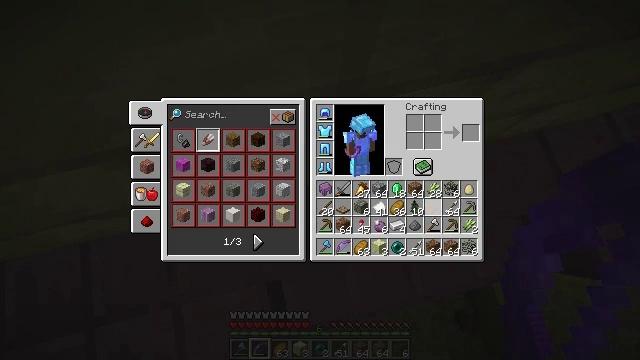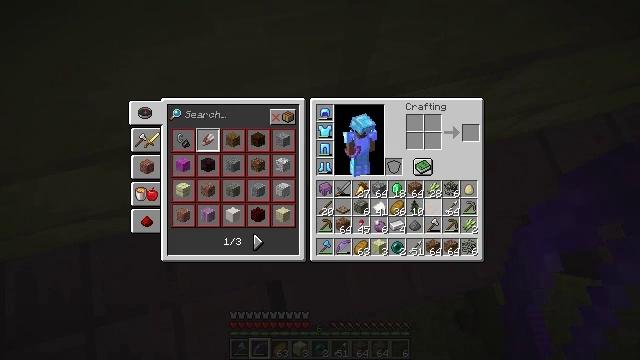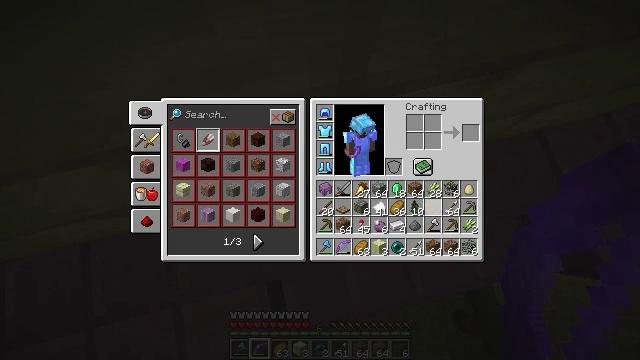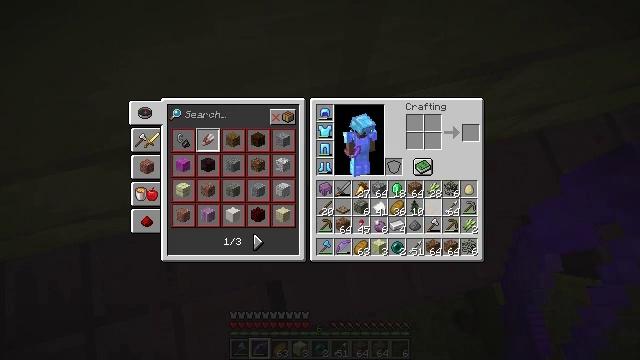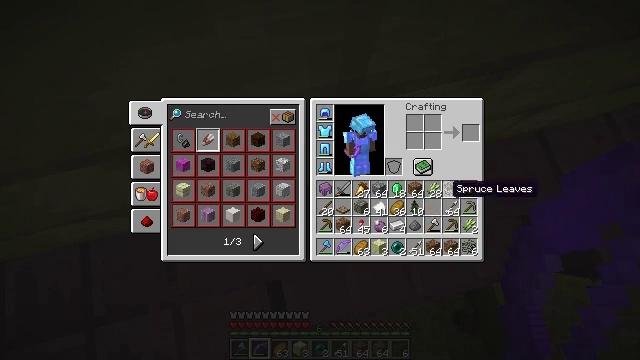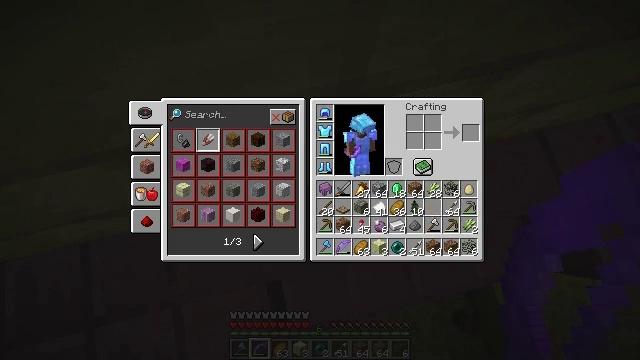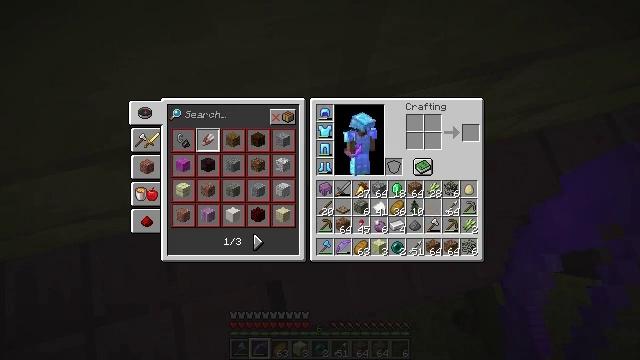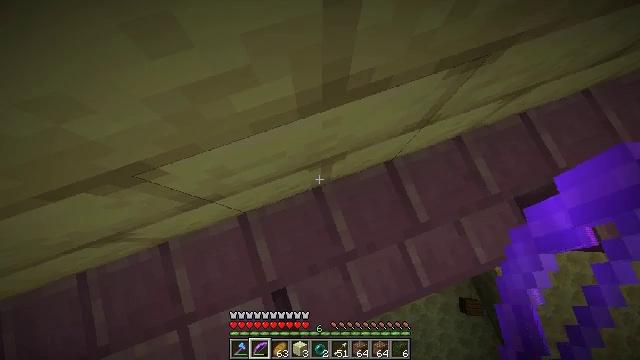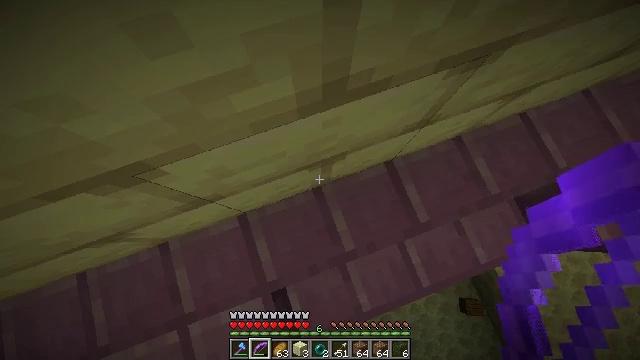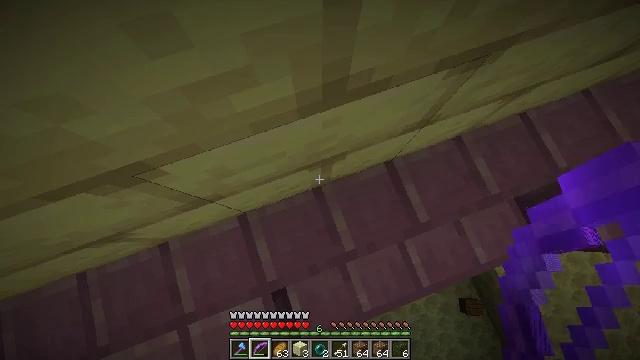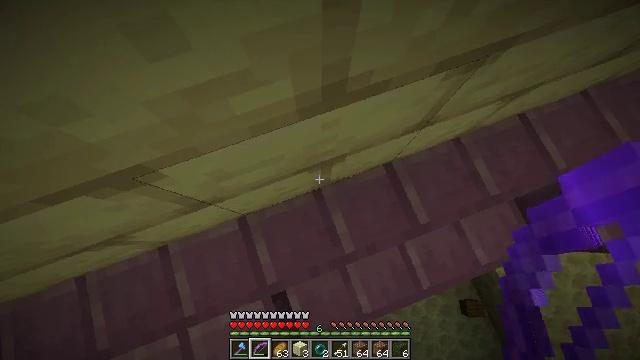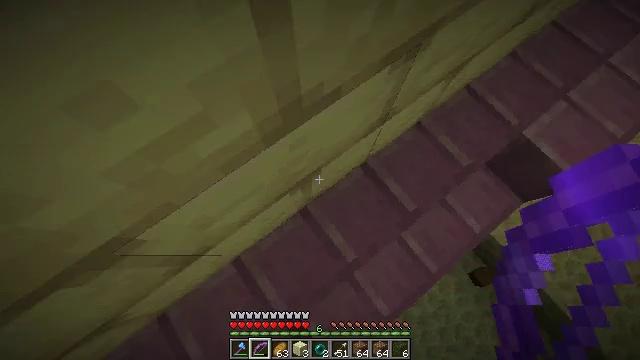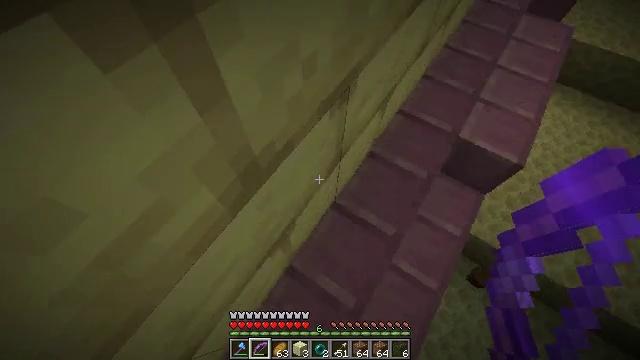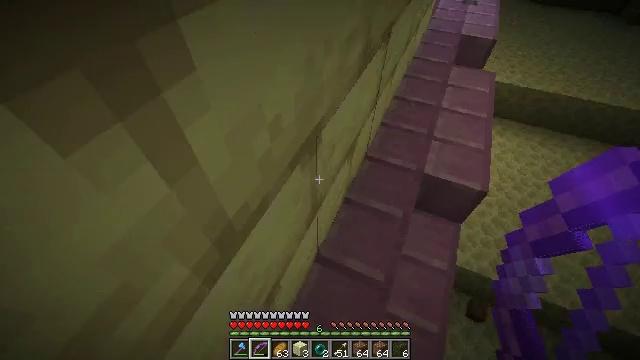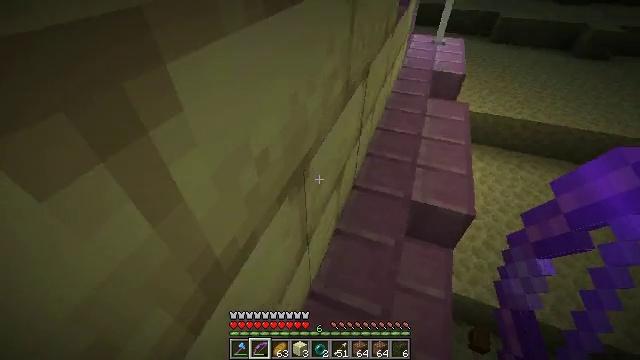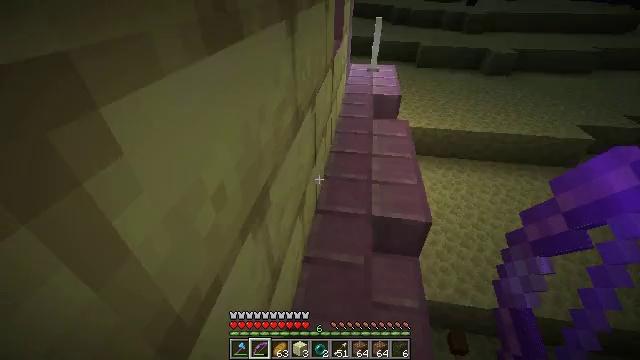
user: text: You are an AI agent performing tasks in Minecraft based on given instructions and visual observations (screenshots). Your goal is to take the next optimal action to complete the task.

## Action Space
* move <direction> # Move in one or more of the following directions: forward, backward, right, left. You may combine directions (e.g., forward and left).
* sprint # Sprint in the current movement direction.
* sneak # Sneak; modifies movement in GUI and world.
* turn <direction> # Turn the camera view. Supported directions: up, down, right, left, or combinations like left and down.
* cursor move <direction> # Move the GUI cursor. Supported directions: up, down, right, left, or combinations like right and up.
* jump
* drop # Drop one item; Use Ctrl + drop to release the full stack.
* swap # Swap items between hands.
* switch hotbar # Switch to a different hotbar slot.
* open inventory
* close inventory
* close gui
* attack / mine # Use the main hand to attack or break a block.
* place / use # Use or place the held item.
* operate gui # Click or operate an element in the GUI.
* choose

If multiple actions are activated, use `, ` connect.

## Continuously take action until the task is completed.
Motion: motion action
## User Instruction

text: Remove an iron axe from the inventory.
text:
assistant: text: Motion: sneak
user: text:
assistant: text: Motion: sneak
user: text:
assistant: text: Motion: no_op
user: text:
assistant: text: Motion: cursor move right and up
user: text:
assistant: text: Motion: cursor move right and up
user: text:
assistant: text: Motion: cursor move right and up
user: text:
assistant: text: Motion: cursor move right
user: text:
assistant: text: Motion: close gui
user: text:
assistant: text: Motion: open inventory
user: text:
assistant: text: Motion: open inventory
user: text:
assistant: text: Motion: turn right and up
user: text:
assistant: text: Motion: turn right and up
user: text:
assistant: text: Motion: turn right and up
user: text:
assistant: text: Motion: turn right and up
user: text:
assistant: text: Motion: turn right and up
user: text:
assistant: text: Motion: turn right and up
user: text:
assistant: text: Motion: turn left and up
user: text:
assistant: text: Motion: turn left and up
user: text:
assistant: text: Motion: turn left
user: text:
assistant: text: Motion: turn left
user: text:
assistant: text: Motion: turn left and up
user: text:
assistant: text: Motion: no_op
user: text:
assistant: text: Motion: move forward
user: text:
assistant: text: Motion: move forward, turn right and down
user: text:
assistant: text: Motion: move forward, turn right and down
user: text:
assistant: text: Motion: turn right
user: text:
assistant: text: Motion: no_op
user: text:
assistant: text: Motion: close inventory
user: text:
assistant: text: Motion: close inventory
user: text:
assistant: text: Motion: close inventory